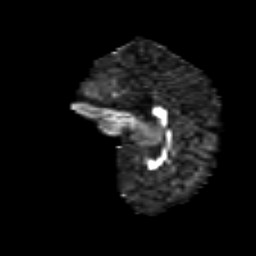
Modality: FA
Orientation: sagittal
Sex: male
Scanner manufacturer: siemens
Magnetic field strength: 3 T
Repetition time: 5 s
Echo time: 0.071 s